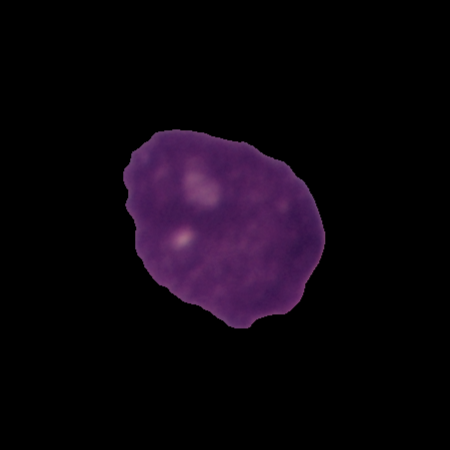
Label: cancer